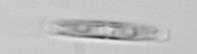
Label: pennate